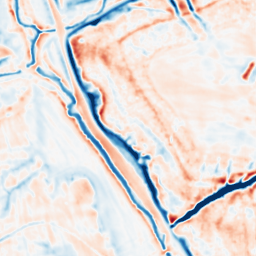
Category: multiscale
Decomposition family: dog
Decomposition parameters: sigma_low: 1
sigma_high: 5
Upsampling method: fft_zeropad
Upsampling parameters: scale: 8
Upsampling scale: 8